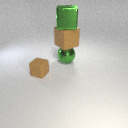
large brown rubber cube below large green metal cube